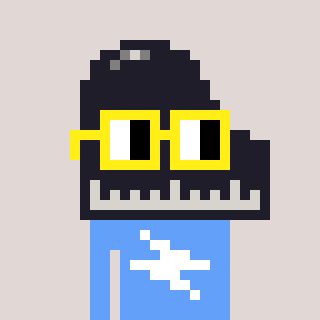
a pixel art character with square yellow glasses, a piano-shaped head and a blue-colored body on a warm background